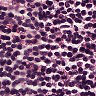
Metastatic tissue present: no